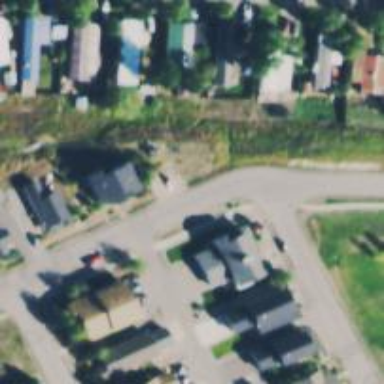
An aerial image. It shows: Alleyway designated as service road.